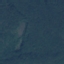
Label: Forest